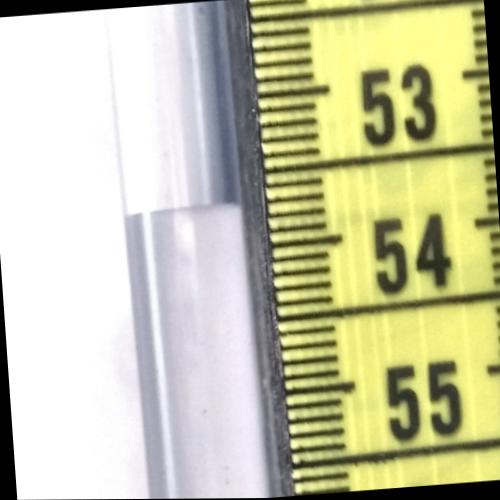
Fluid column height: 53.7 cm